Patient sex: F
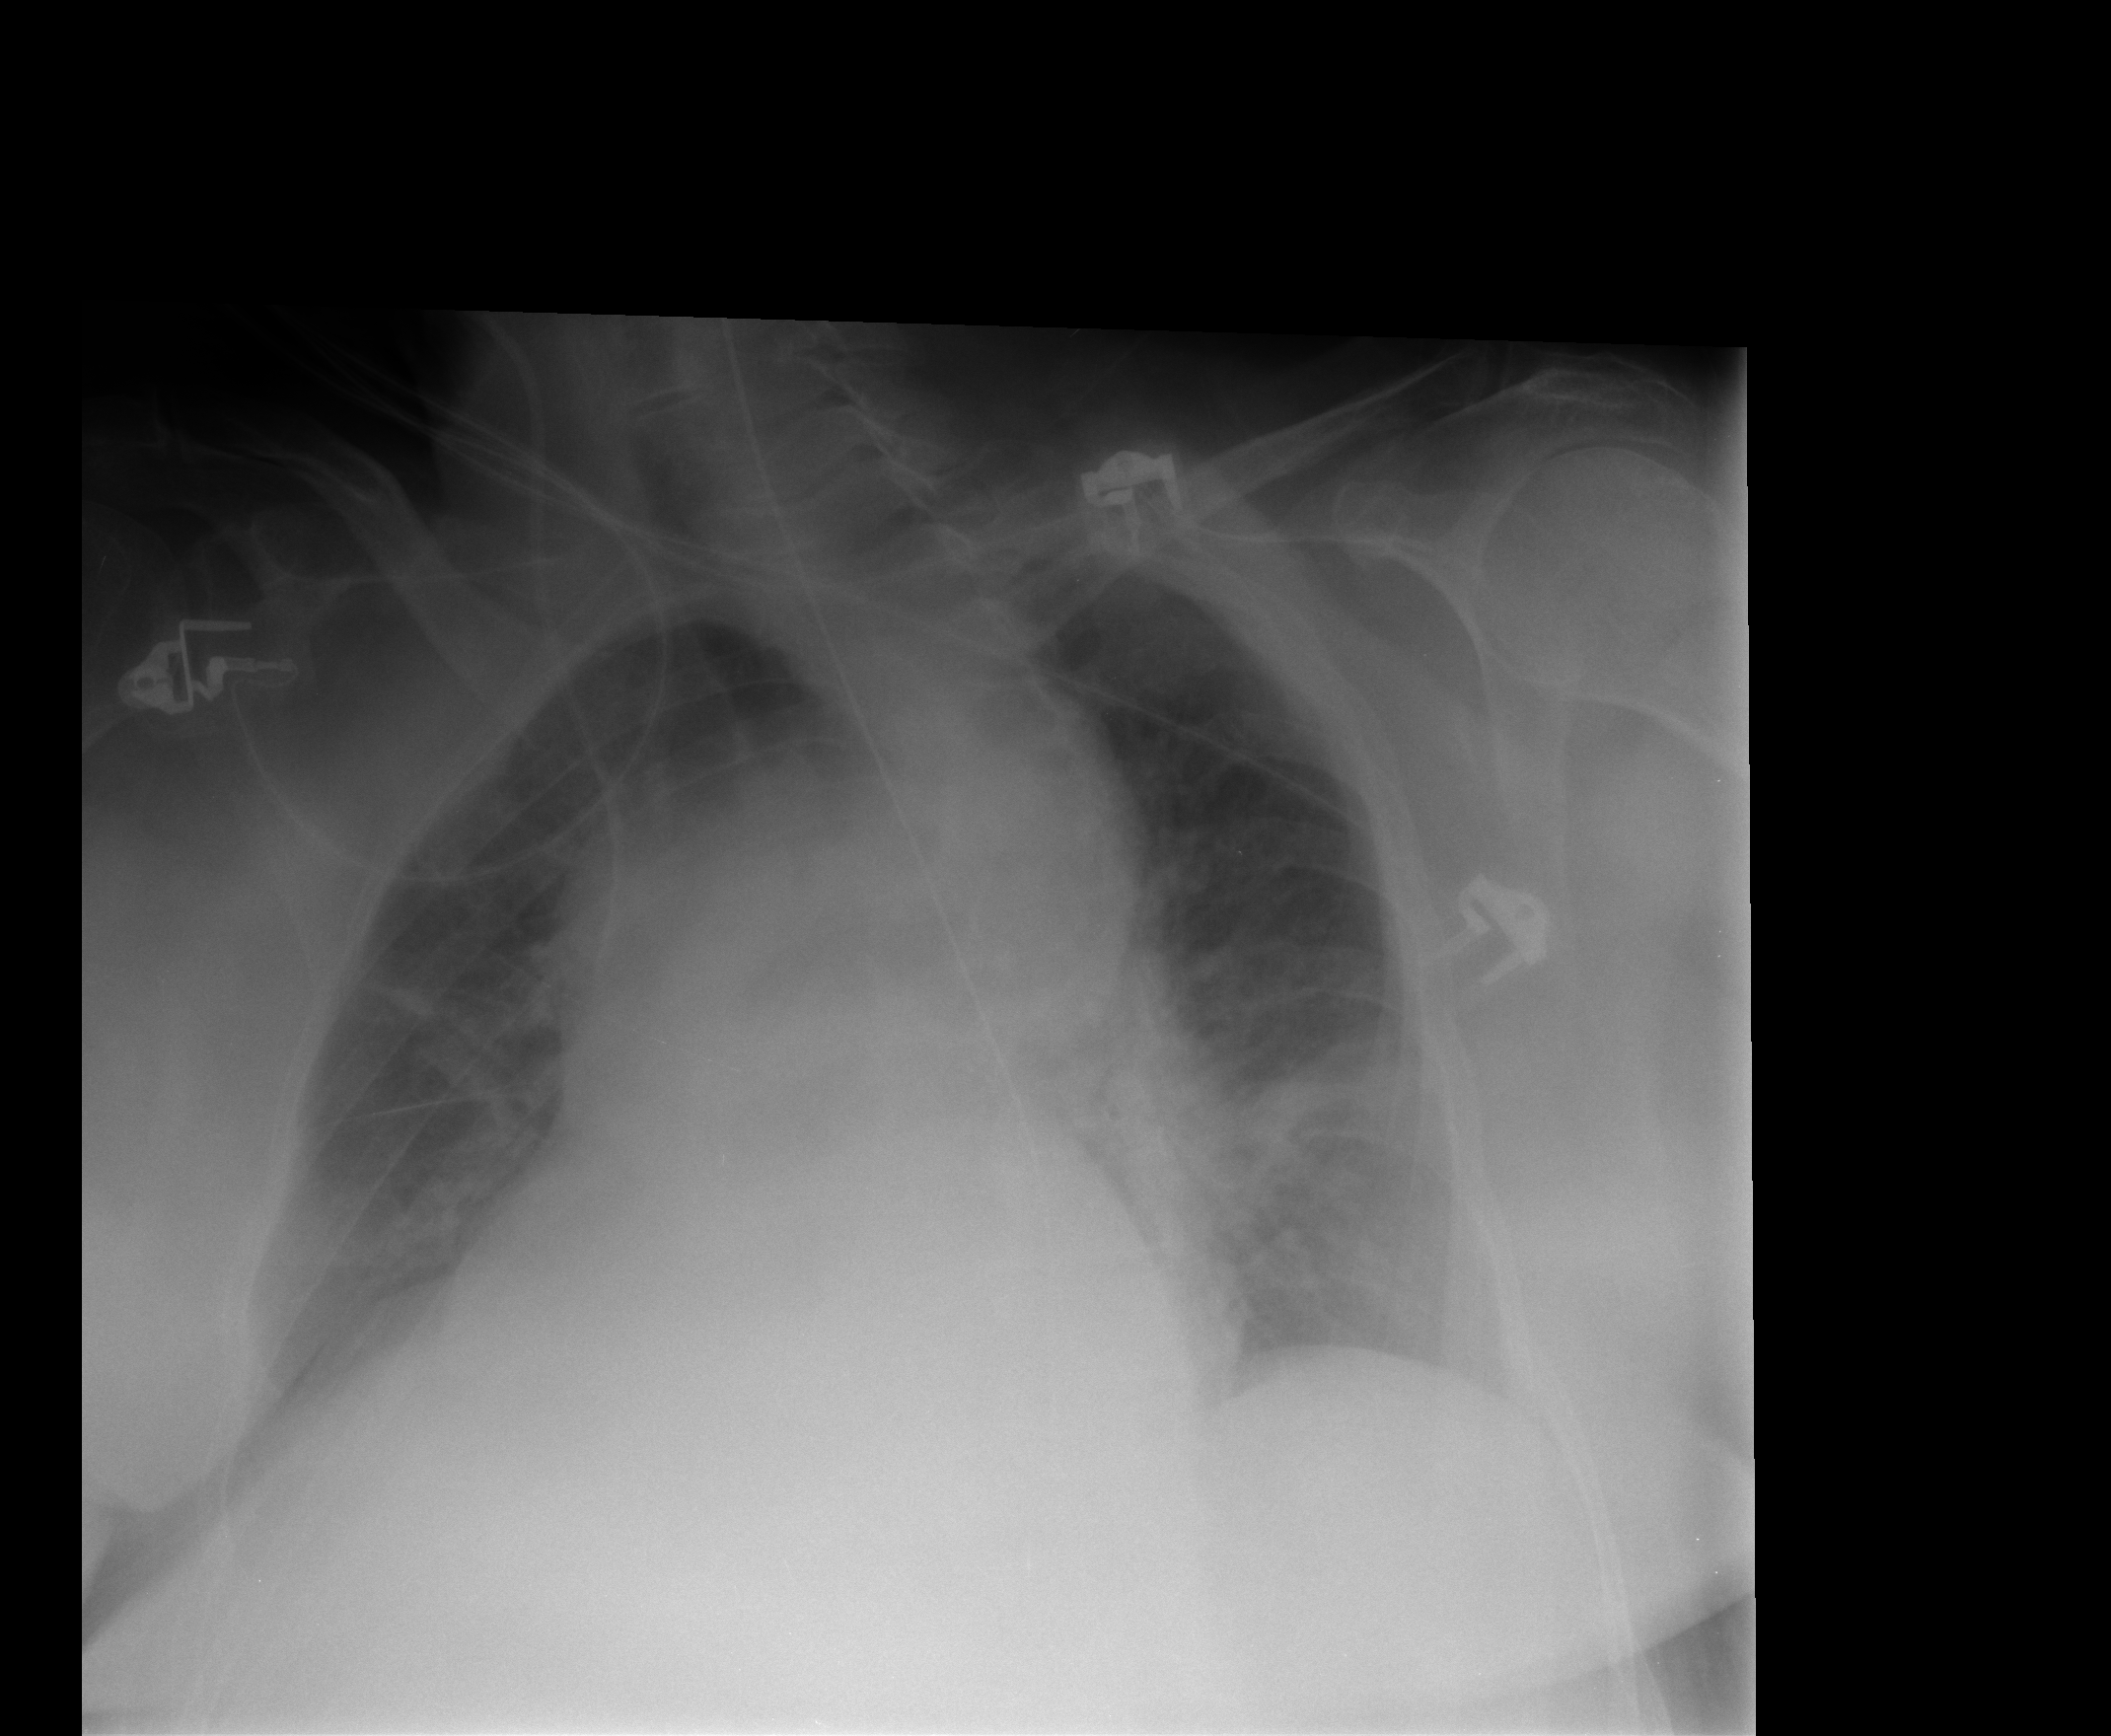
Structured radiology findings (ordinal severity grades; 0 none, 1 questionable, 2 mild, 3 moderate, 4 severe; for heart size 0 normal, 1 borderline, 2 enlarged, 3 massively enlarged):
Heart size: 2
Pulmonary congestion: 2
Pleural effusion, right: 3
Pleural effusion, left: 2
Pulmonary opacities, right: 0
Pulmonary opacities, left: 0
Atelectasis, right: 2
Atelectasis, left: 3